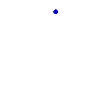
Particle: pion